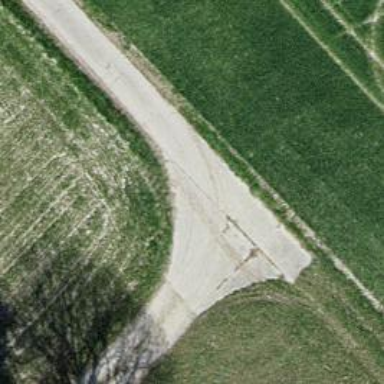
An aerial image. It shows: Paved track road with grade1 track type.